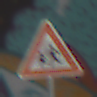
Verkehrszeichen: KinderRechts
Umgebung: Roofed, Special
Tageszeit: Midday
Wetter: Overcast
Licht: Natural
Jahreszeit: NotSpecified
Kontrast: MediumContrast